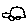
Label: car